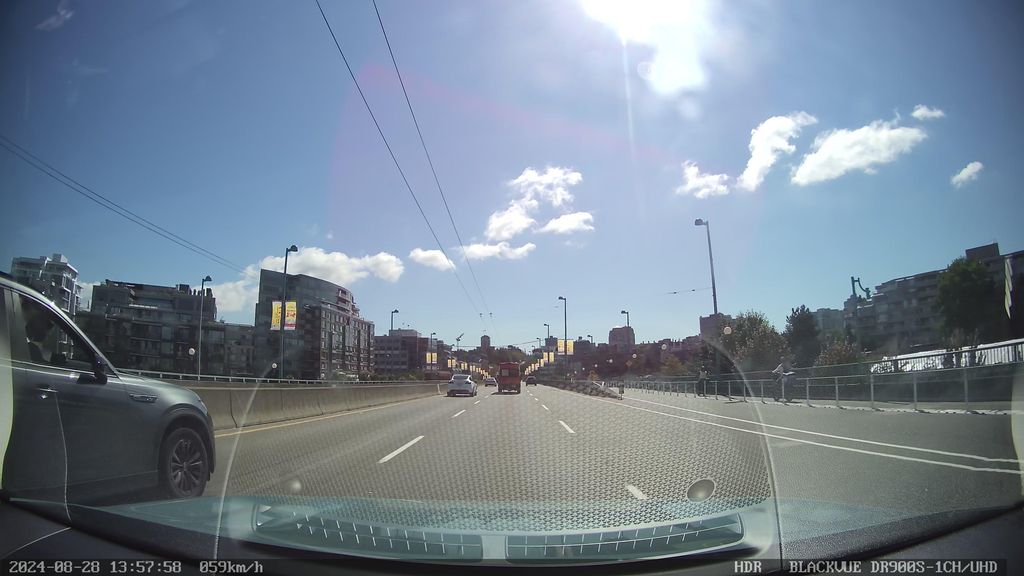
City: vancouver